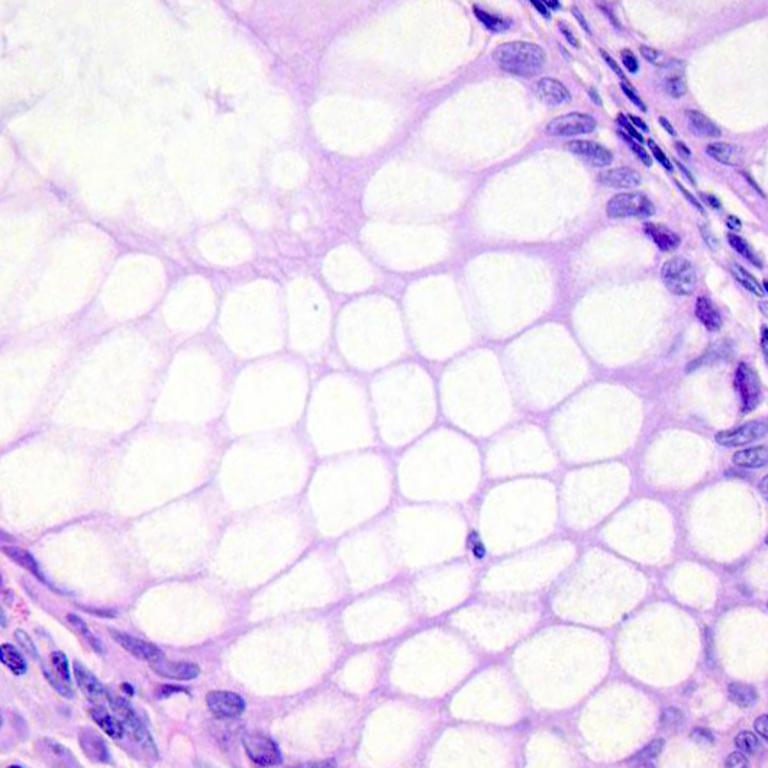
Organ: colon
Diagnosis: benign